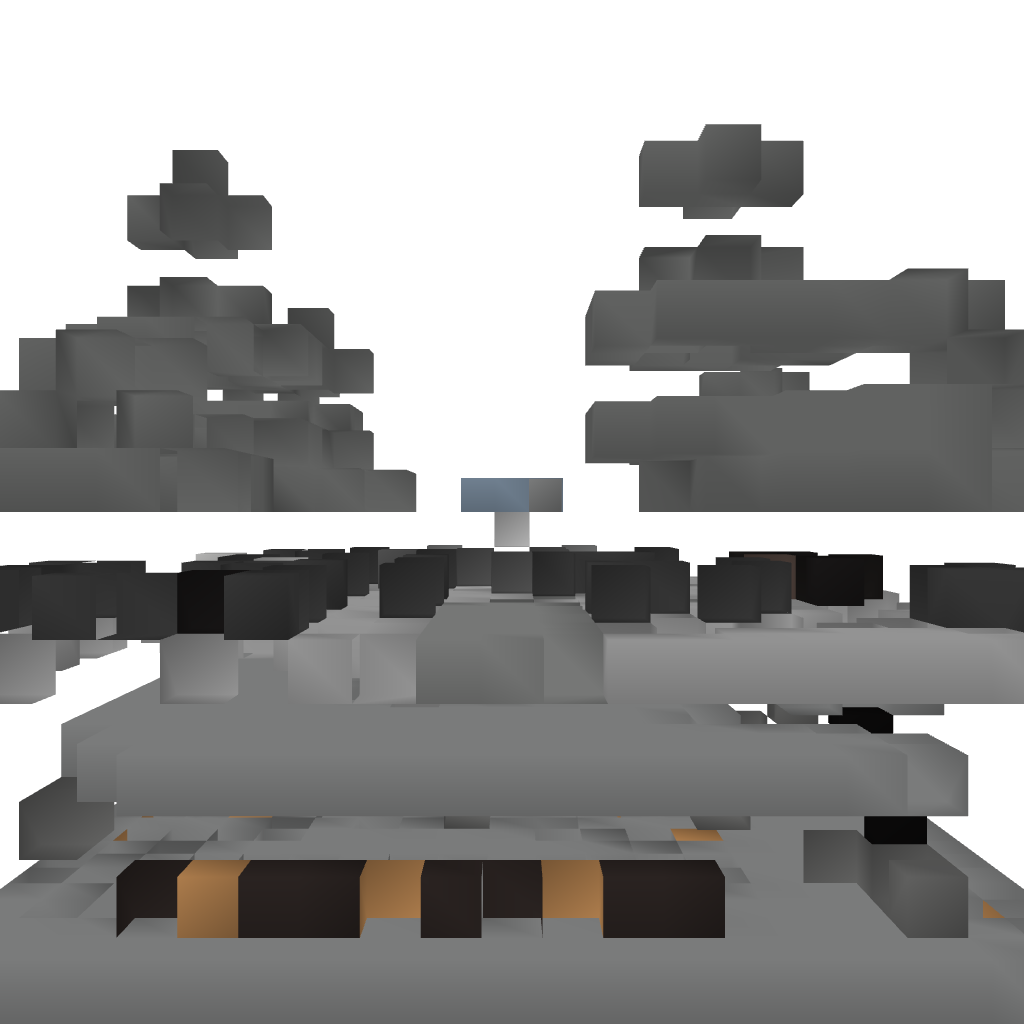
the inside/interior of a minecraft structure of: In Memory Of Steve Garden